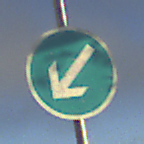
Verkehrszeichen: VorgeschriebeneVorbeifahrtLinks
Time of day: SunriseSunset
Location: Outdoor (Nature)
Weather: PartlyCloudy
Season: NotSpecified
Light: Natural